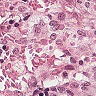
Metastatic tissue present: no